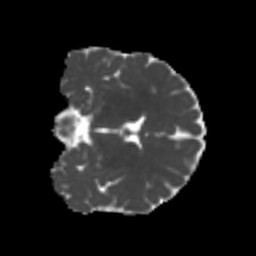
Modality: MD
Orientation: coronal
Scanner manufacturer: siemens
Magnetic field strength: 3 T
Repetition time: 4 s
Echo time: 0.0594 s